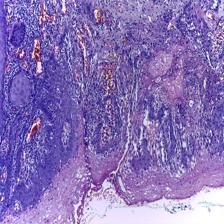
Diagnosis: OSCC